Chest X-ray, PA view. Patient: 26 years old, sex M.
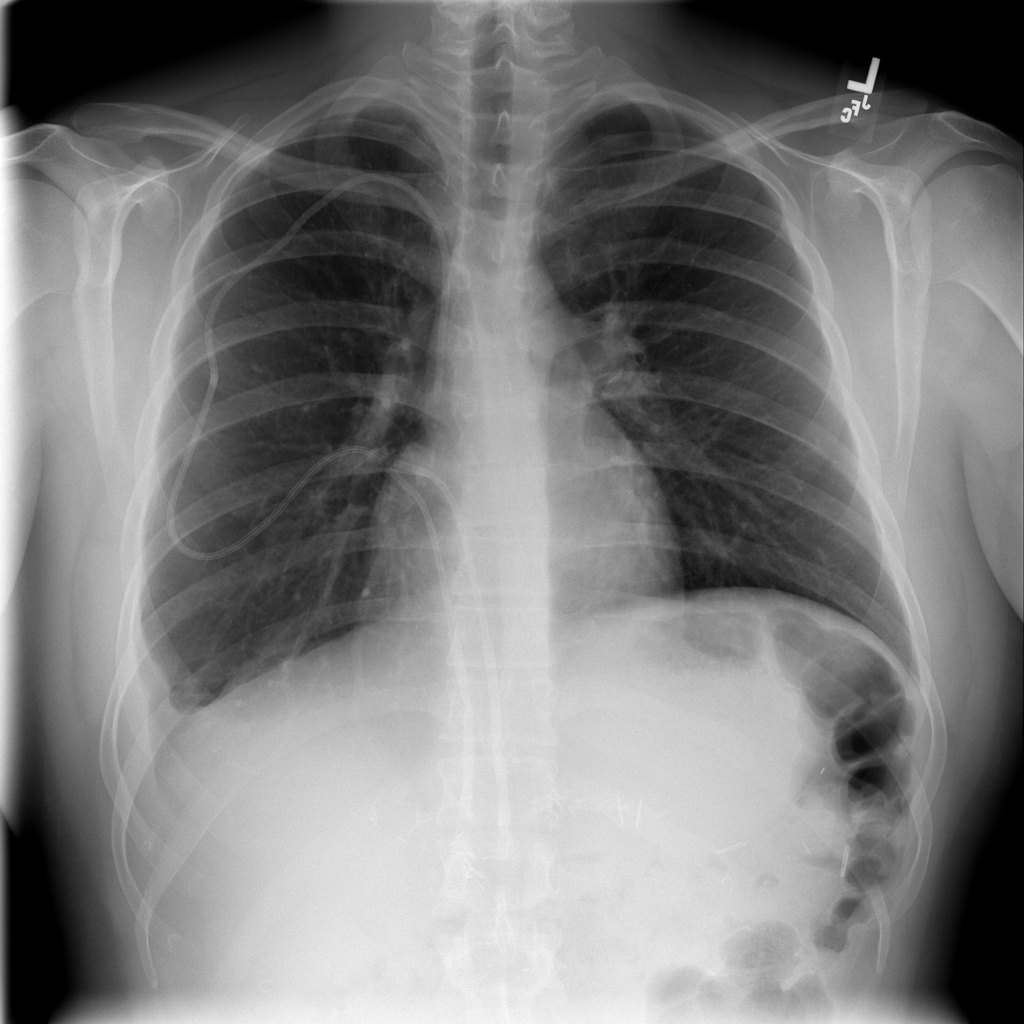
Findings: No Finding